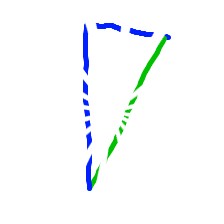
Shape: triangle